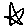
Label: star